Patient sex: M
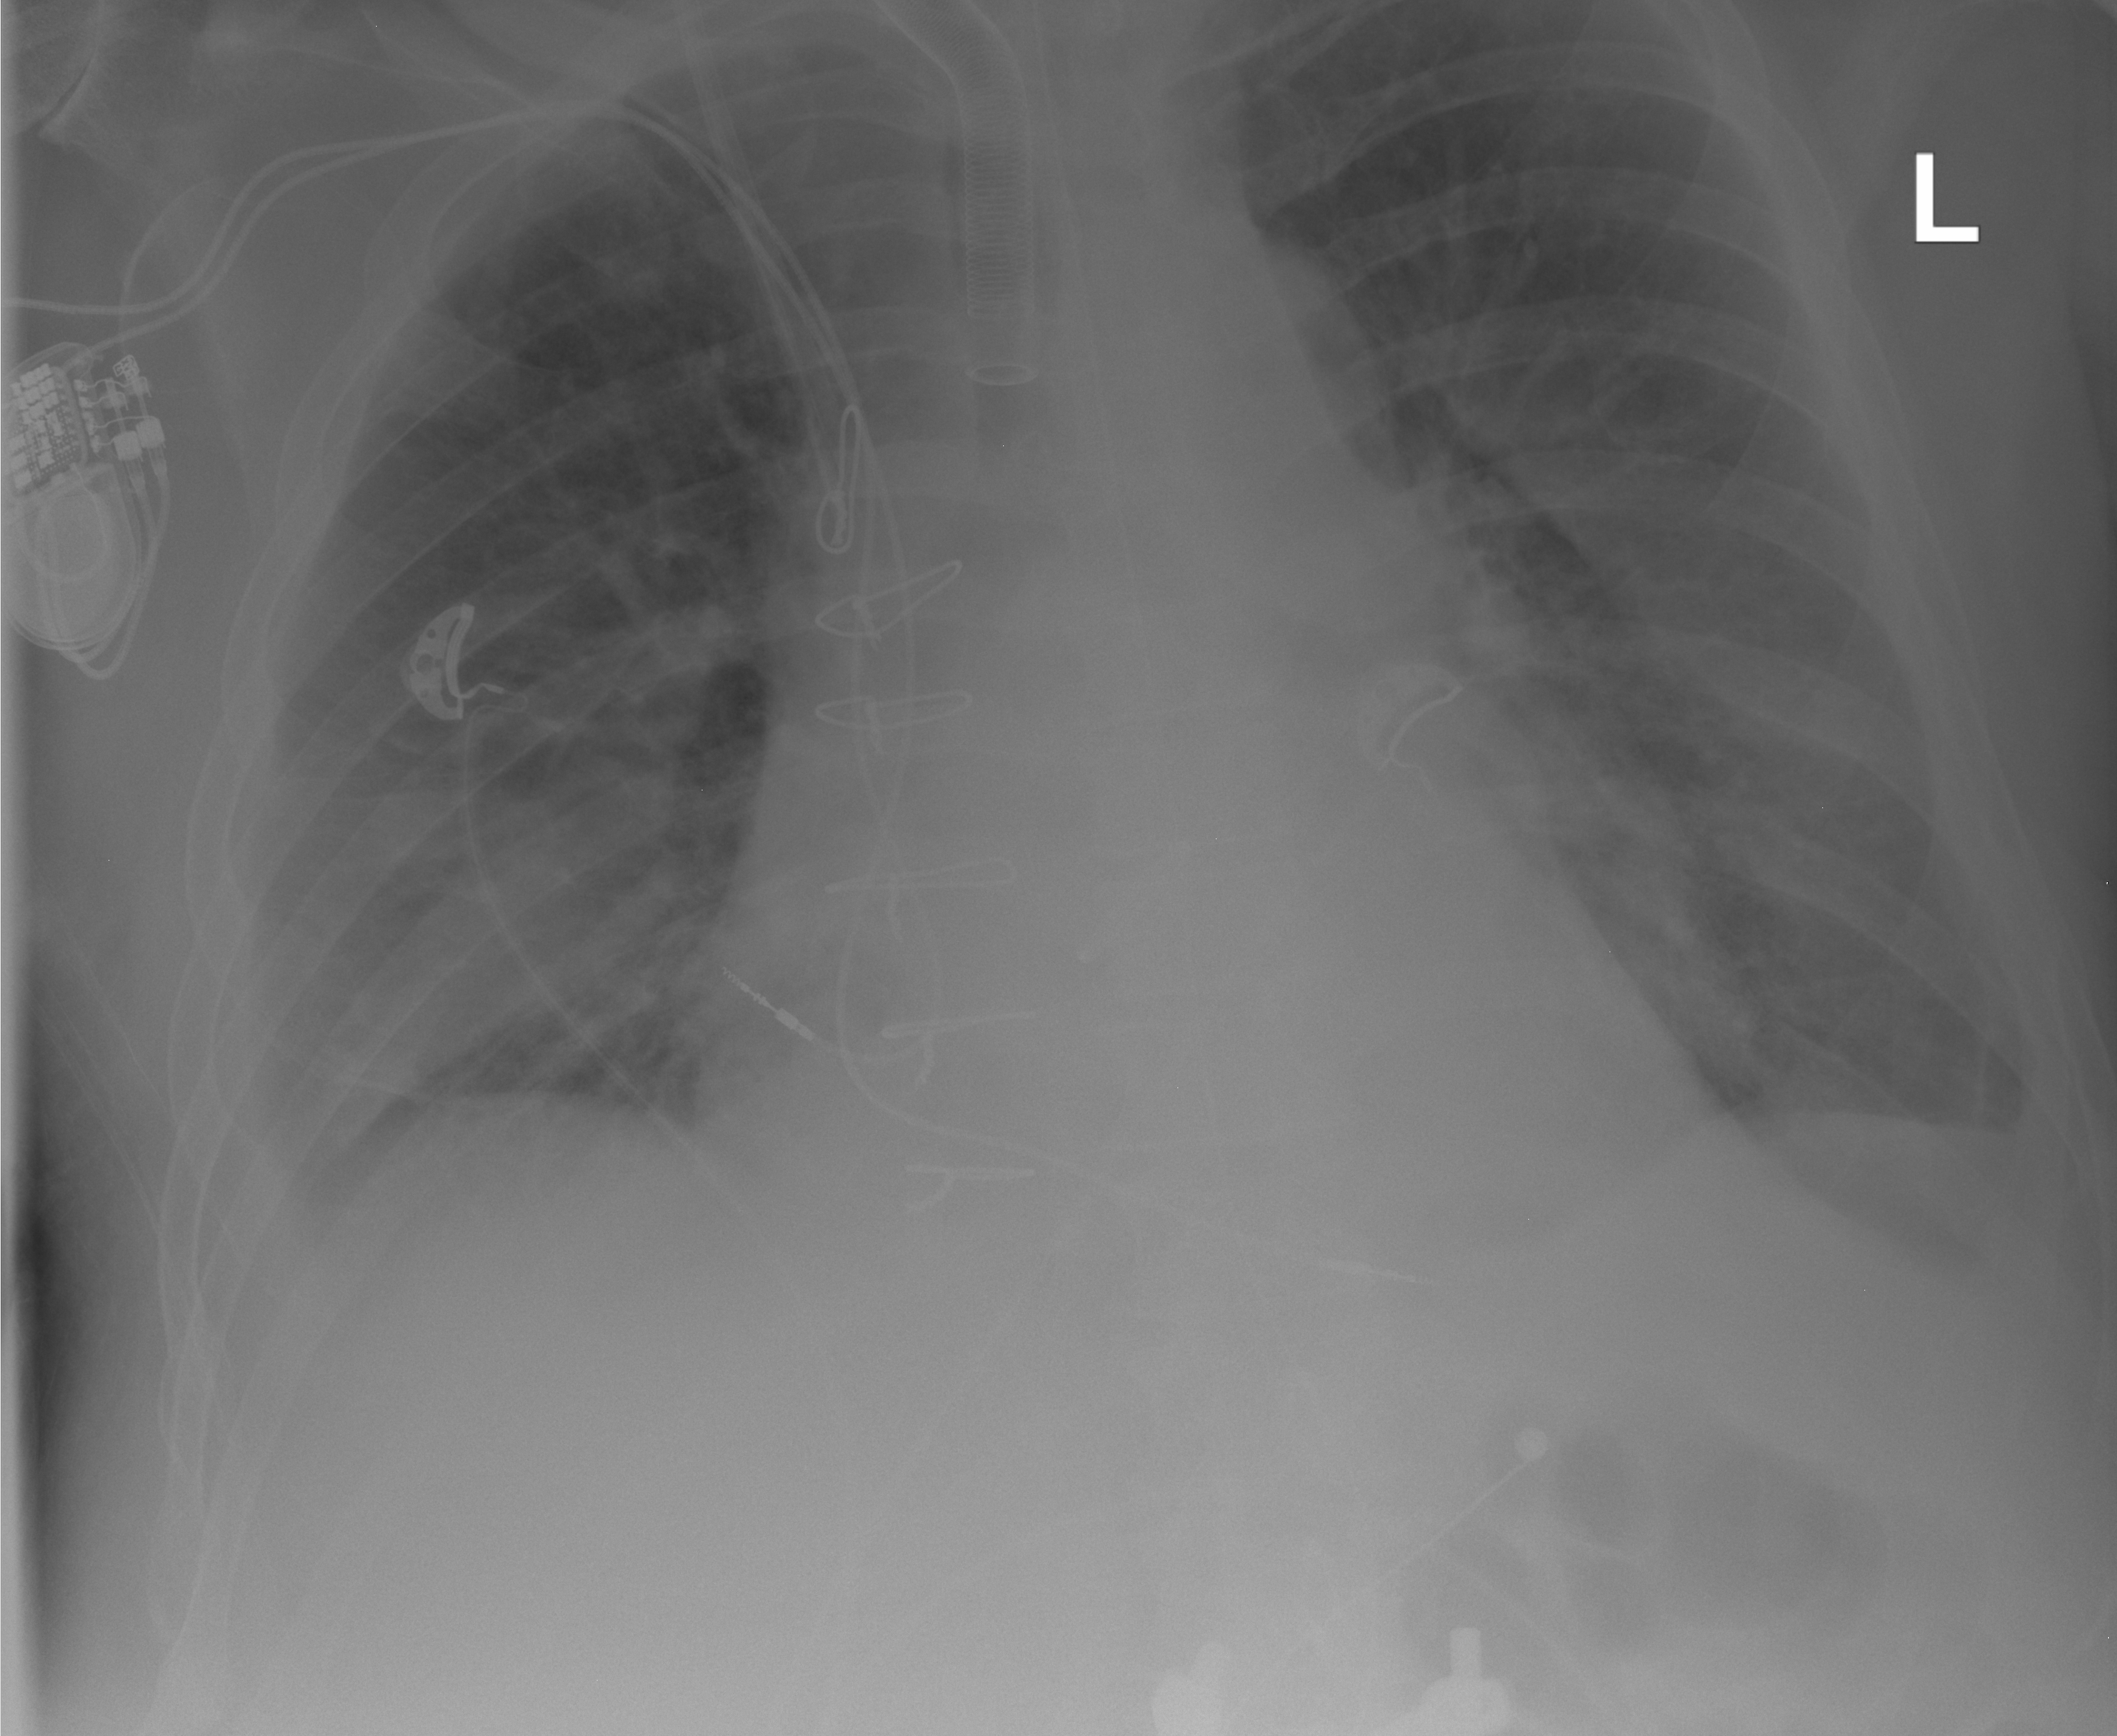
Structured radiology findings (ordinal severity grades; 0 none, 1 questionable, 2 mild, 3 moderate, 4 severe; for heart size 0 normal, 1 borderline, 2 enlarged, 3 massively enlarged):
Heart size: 2
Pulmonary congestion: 2
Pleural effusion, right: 2
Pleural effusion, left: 2
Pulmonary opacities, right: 0
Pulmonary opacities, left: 0
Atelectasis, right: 0
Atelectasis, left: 2